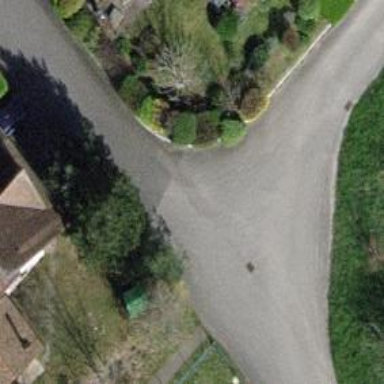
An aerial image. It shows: Asphalt road in living street.